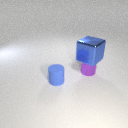
small blue rubber cylinder to the left of small purple metal cylinder